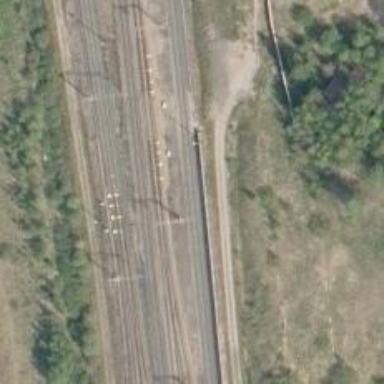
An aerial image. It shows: Railway with continuous electrified contact line.